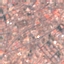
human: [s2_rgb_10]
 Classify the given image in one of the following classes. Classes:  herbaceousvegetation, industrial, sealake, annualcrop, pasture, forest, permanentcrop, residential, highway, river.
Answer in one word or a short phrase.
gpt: Residential